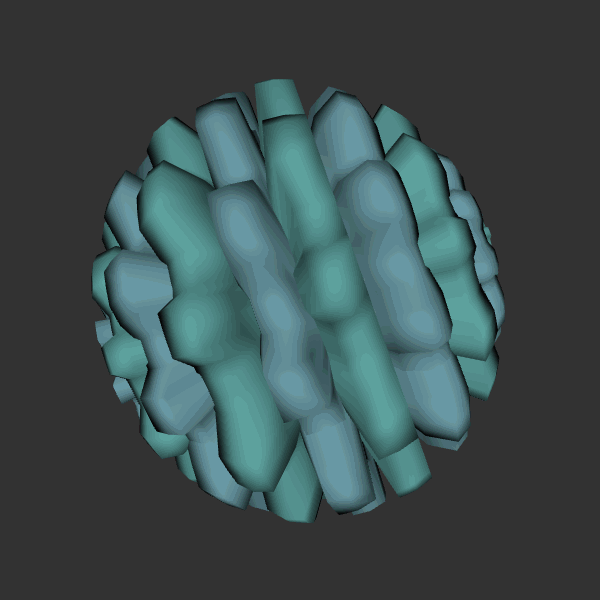
Background: dark